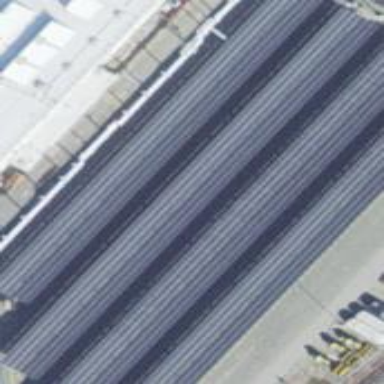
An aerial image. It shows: Solar photovoltaic panel generator on the roof of building.